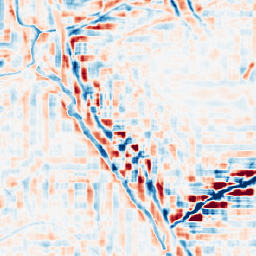
Category: wavelet
Decomposition family: wavelet_reverse_biorthogonal
Decomposition parameters: wavelet: rbio3.5
level: 4
Upsampling method: sinc_blackman
Upsampling parameters: scale: 4
kernel_size: 16
Upsampling scale: 4